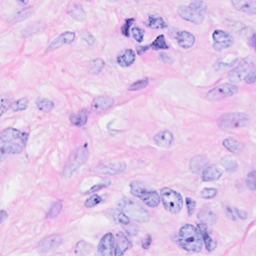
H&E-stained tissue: Breast